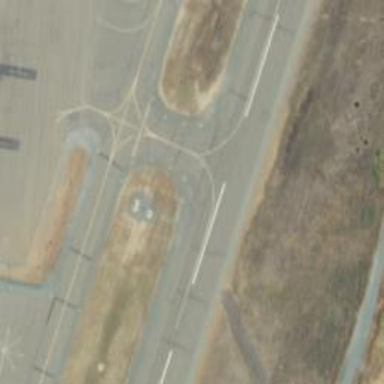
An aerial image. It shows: Image of taxiway at airport.